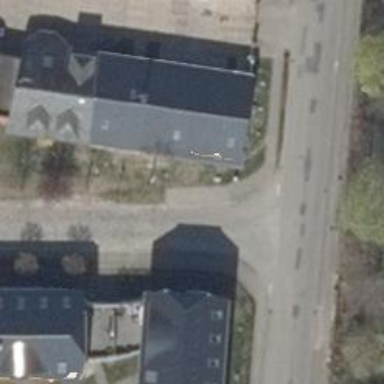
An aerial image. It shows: Residential road with asphalt surface. Both sides have sidewalks.